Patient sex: M
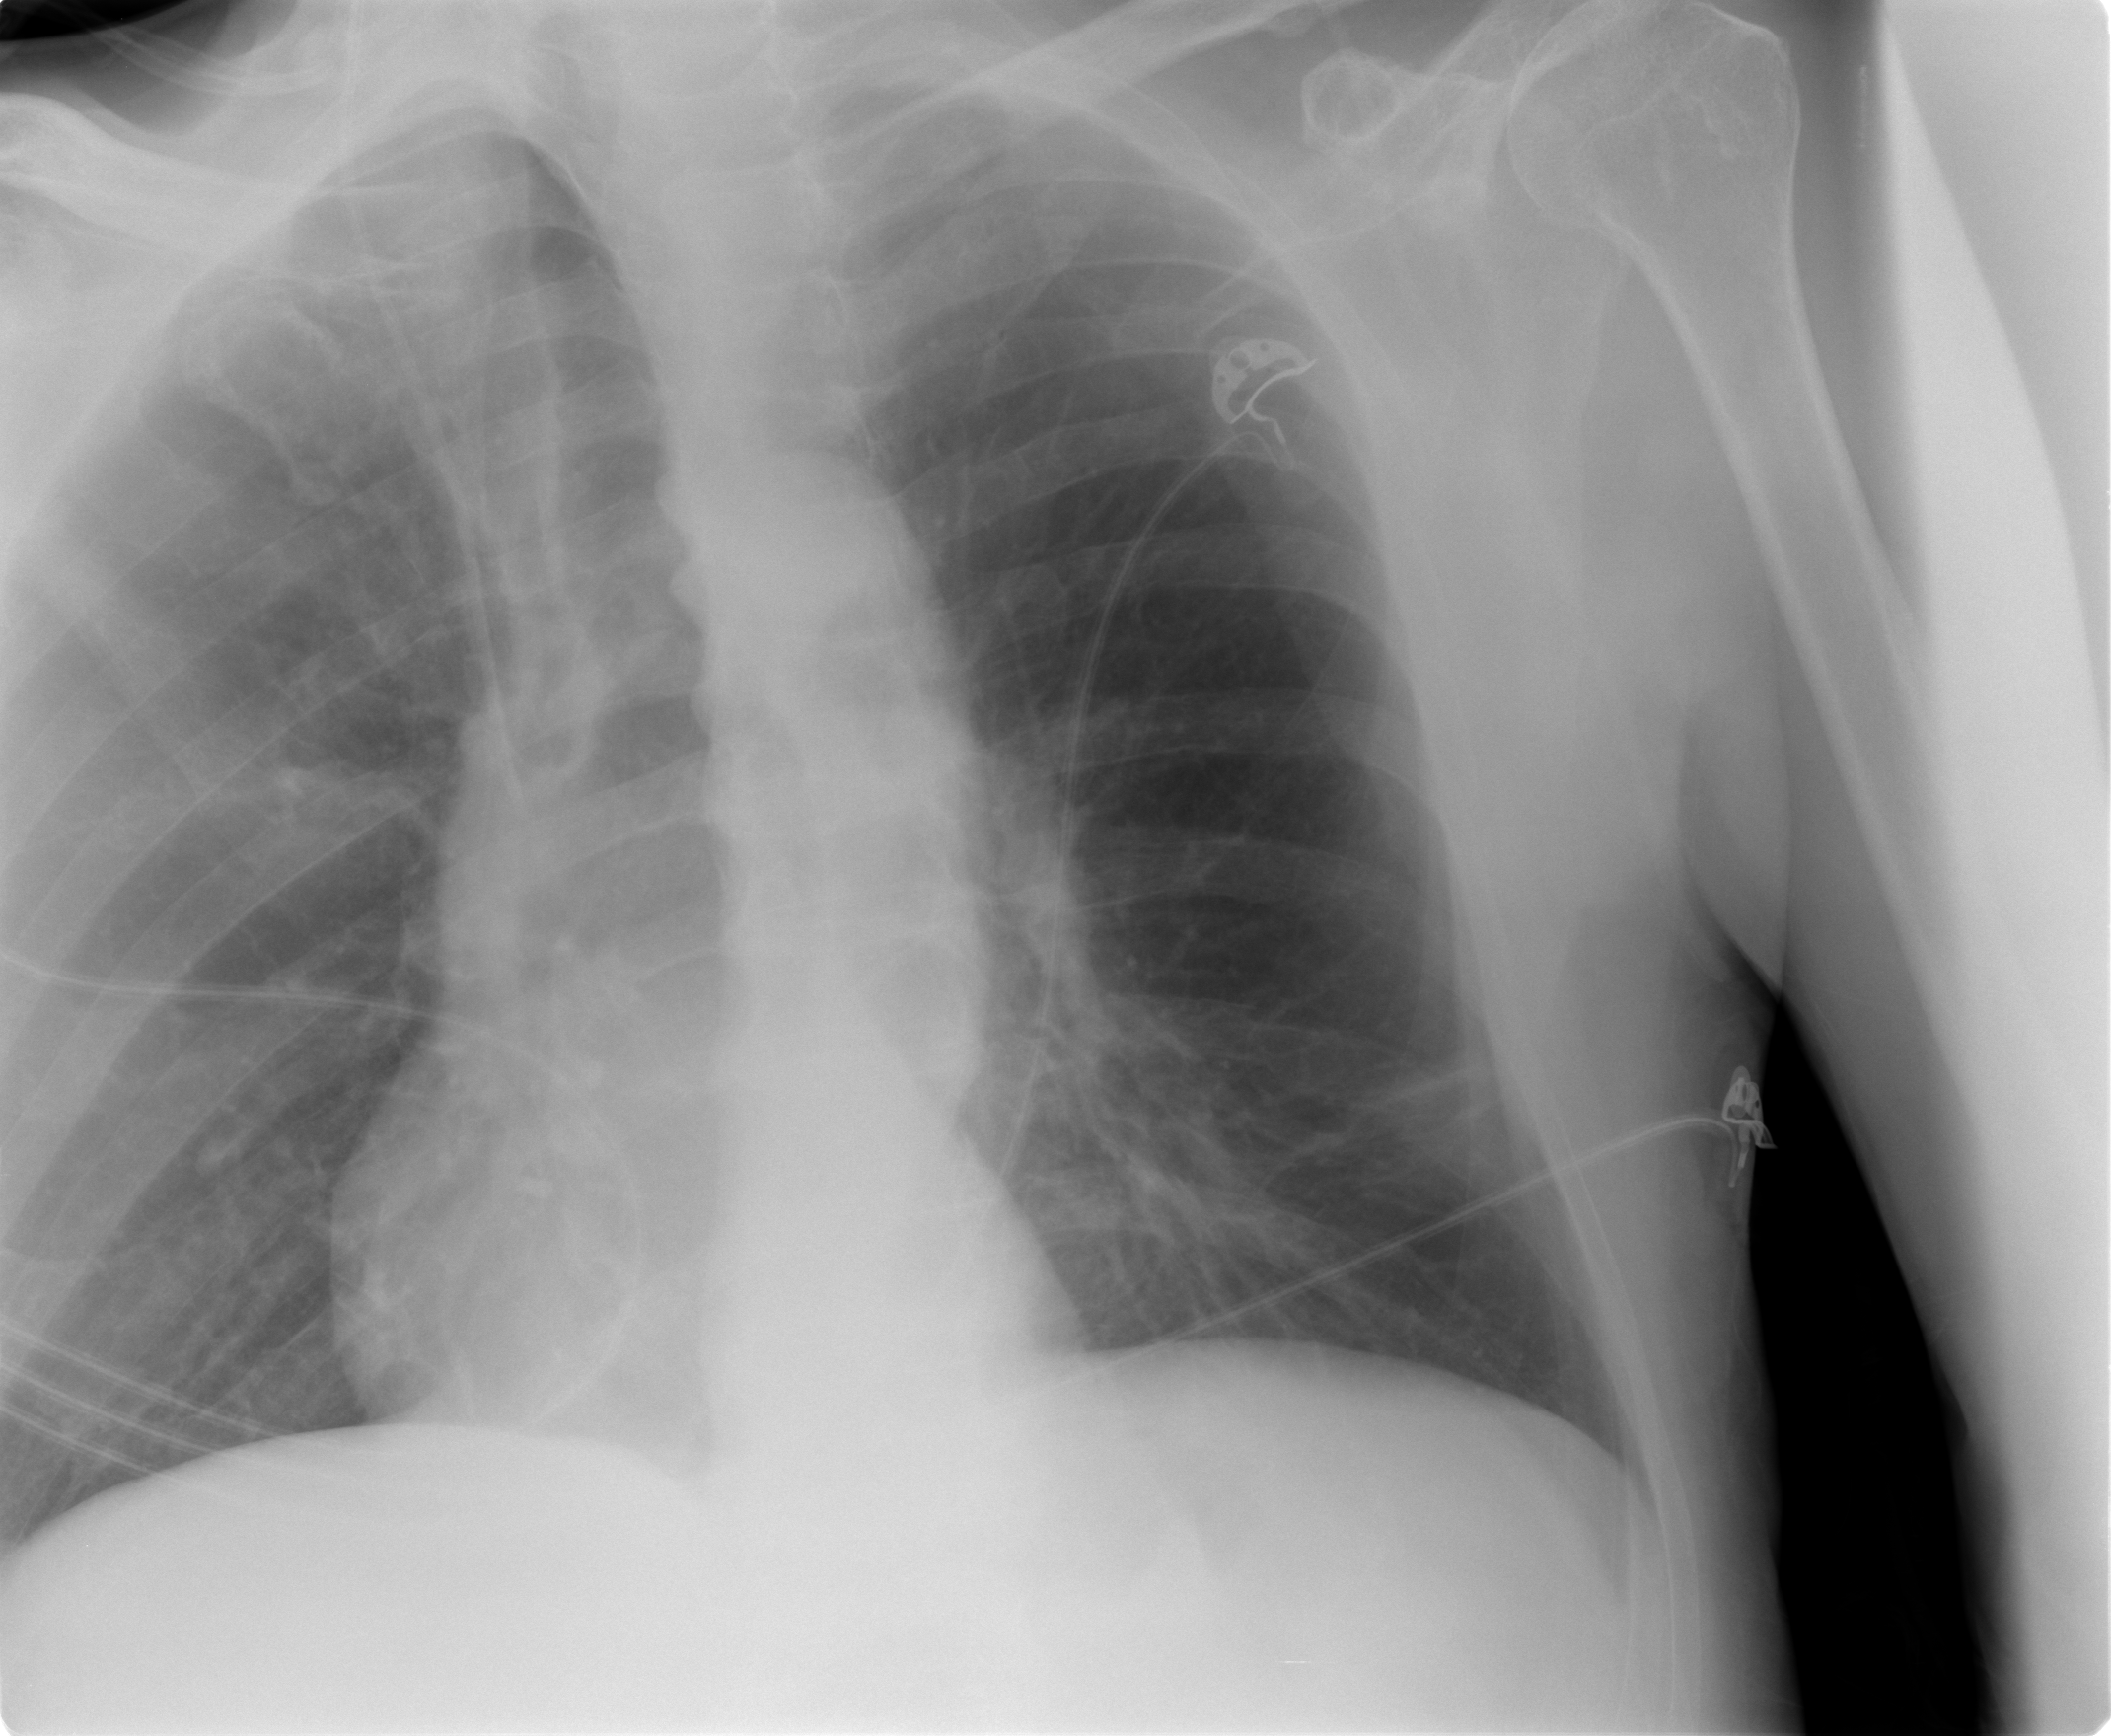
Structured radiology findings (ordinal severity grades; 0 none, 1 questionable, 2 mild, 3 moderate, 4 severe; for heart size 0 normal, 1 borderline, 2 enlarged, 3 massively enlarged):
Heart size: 0
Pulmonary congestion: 1
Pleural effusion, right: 0
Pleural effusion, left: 0
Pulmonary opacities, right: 0
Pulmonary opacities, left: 0
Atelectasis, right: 0
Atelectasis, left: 2